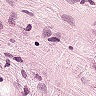
Metastatic tissue present: yes